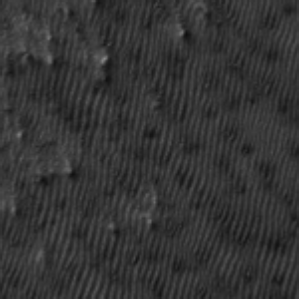
Label: frost